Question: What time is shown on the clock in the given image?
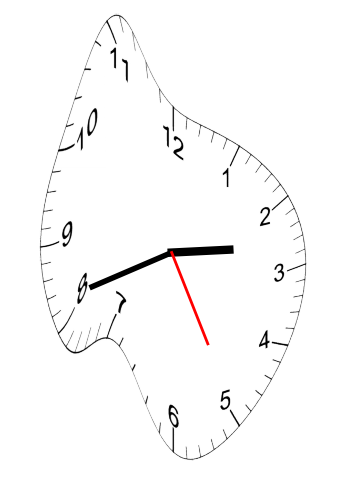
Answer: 02:41:25